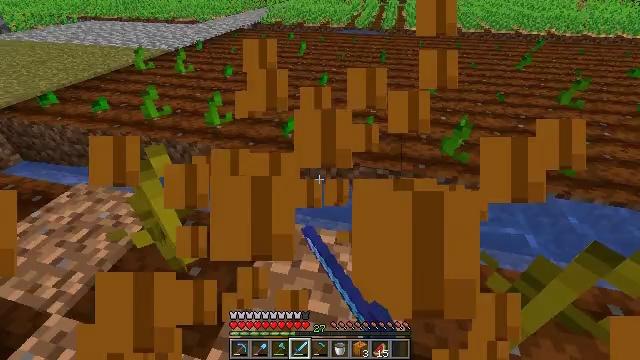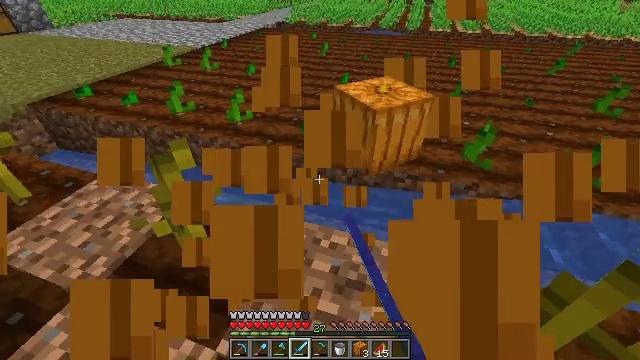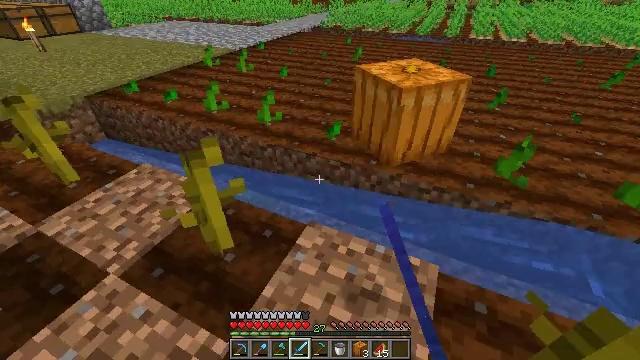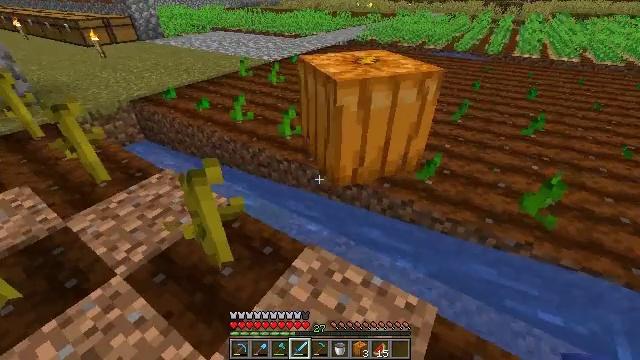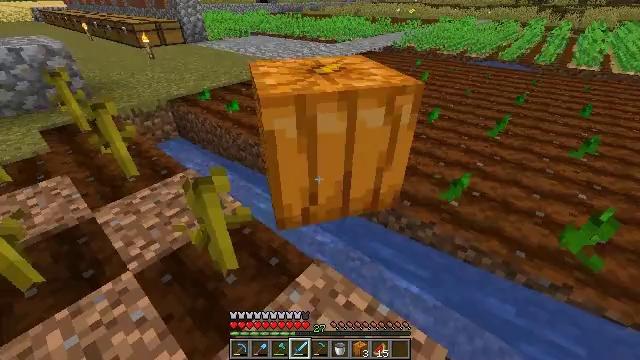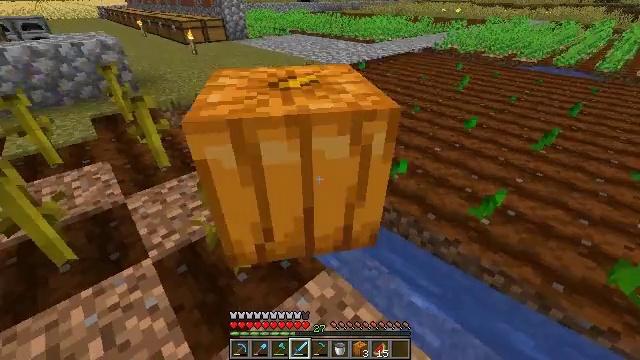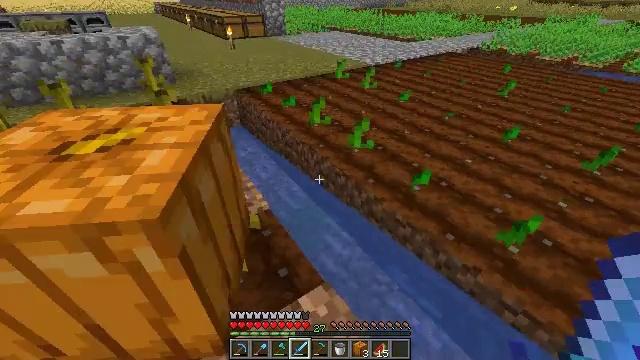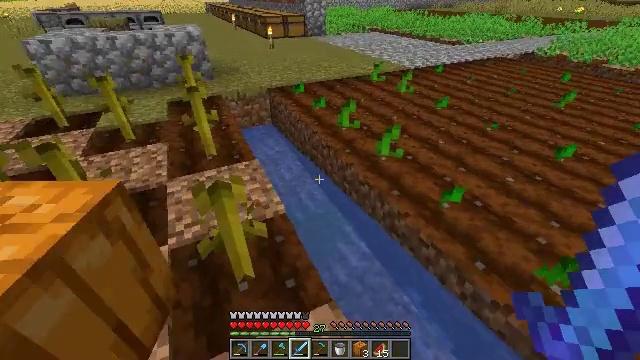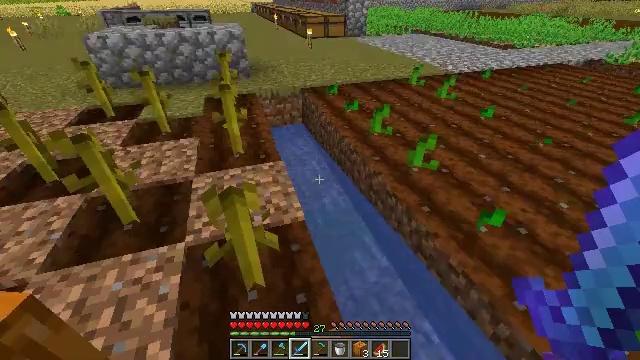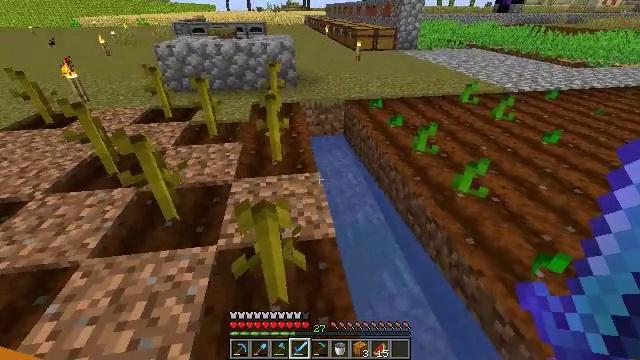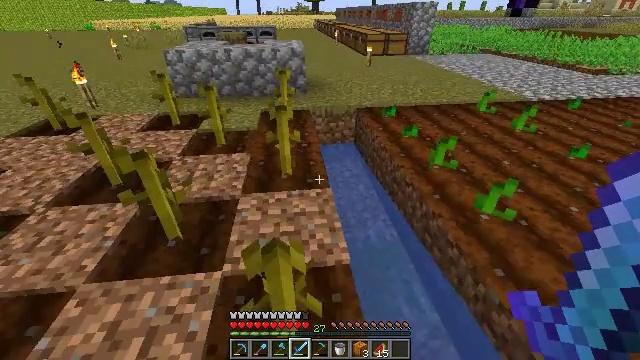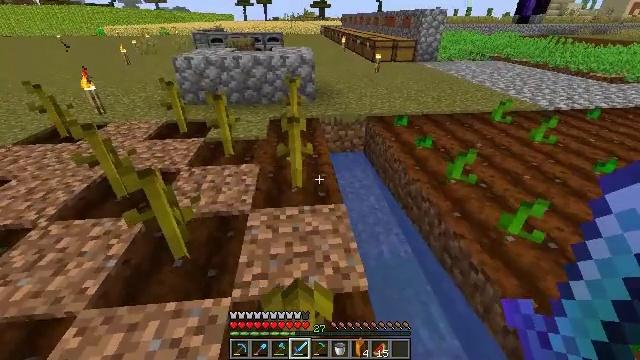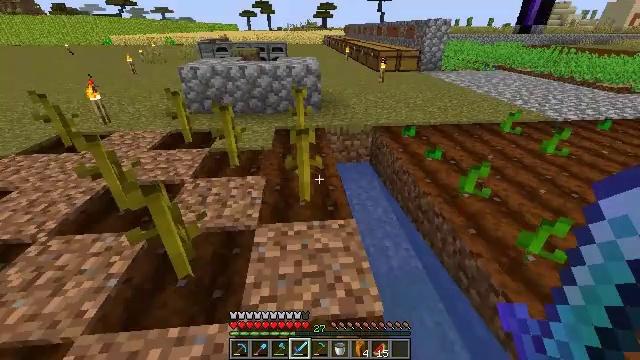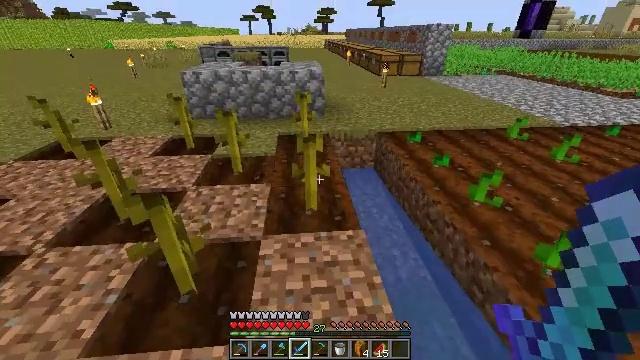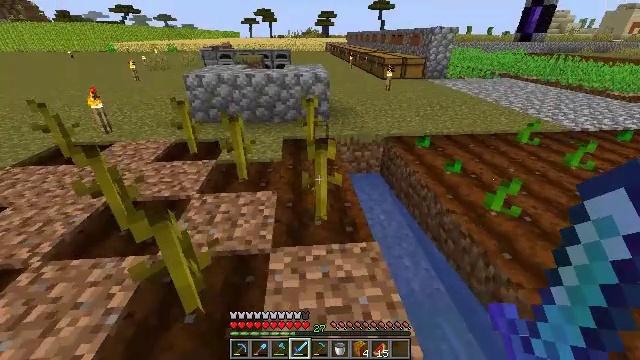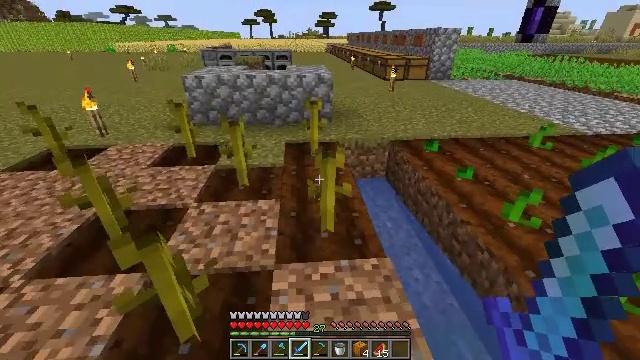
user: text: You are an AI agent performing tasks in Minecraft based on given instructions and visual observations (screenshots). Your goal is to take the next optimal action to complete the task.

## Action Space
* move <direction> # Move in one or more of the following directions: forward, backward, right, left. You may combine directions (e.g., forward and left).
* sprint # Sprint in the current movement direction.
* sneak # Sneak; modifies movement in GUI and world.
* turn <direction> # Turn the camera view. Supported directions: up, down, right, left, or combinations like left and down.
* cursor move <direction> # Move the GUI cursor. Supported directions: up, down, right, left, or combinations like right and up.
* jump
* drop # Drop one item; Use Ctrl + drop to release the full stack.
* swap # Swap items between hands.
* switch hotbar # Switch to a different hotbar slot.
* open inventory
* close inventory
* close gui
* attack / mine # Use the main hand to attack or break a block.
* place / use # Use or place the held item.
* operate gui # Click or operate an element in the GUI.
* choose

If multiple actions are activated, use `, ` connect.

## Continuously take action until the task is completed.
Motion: motion action
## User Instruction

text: Mine potatoes from the farmland.
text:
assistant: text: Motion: turn left
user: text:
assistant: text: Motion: move right, turn left
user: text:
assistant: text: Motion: move forward and move right, turn left and up
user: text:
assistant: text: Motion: move forward and move right, turn left
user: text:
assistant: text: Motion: move forward and move right, turn left
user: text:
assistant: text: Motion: move forward and move right, turn left
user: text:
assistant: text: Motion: move forward, turn left
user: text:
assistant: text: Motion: move forward, turn left
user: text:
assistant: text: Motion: move forward and move left, turn left and up
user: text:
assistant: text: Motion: move forward and move left, turn left
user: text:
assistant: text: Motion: move forward and move left, turn left and up
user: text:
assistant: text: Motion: move forward and move left, turn up
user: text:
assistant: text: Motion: move forward and move left
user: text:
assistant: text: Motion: move forward
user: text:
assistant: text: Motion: move forward
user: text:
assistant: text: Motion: move forward
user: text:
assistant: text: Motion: move forward
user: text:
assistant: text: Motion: move forward
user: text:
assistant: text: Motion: move forward
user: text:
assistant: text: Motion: move forward
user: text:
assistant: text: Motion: move forward
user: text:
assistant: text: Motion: move forward
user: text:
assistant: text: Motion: move forward
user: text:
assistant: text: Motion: move forward
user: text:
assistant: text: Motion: move forward
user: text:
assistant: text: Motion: move forward
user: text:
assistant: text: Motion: move forward
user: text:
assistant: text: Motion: move forward
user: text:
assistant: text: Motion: move forward
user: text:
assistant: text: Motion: move forward